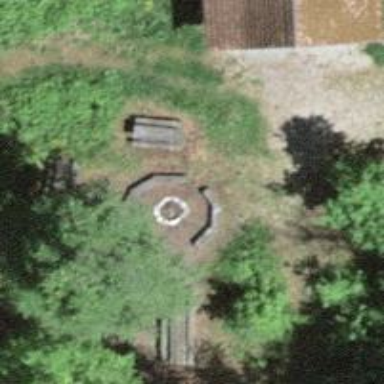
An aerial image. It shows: Picnic table located in leisure land area.